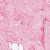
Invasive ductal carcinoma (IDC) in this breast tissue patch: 0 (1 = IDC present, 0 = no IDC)